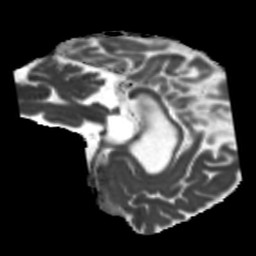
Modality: MD
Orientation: sagittal
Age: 40
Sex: male
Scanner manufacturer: siemens
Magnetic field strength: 3 T
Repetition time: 5.25 s
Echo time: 0.08 s